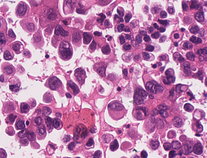
Tumor epithelial tissue: yes
Tumor-associated stroma tissue: no
Normal tissue: no